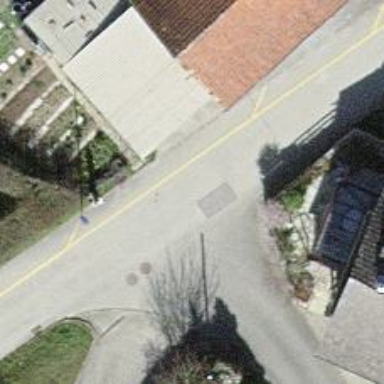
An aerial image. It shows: Residential road with sidewalk.